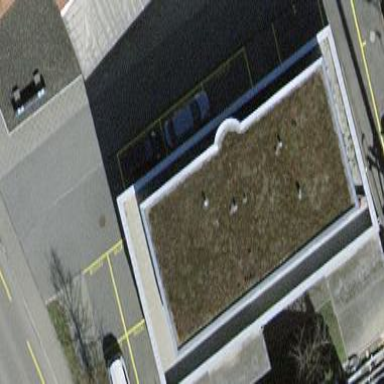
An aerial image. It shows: Commercial building.